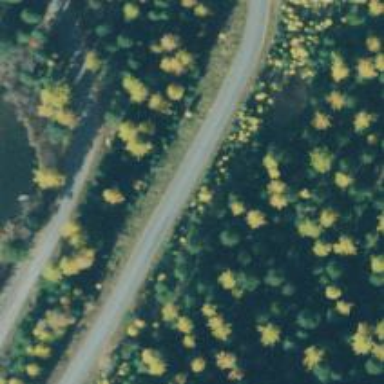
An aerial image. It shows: Tertiary road.